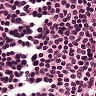
Metastatic tissue present: no